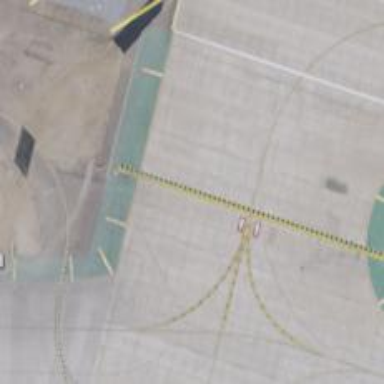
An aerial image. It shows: Image of taxiway at airport.